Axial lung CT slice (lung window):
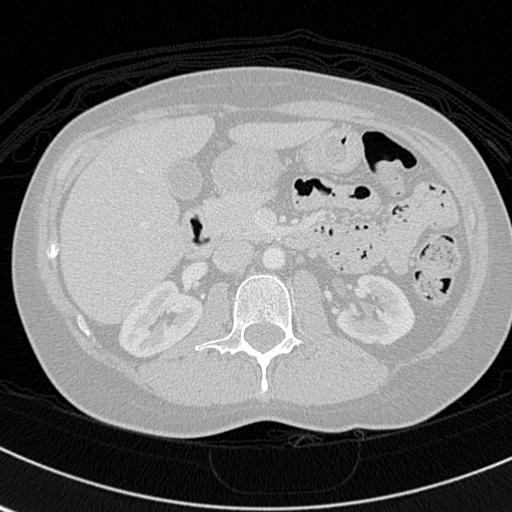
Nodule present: no